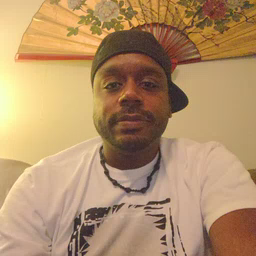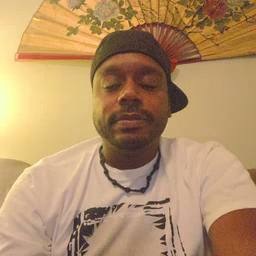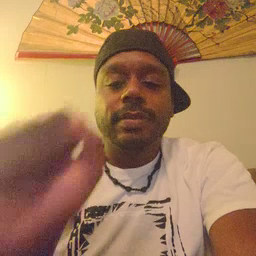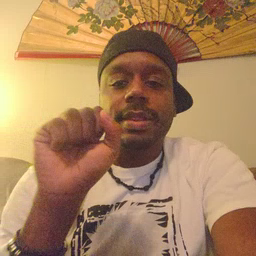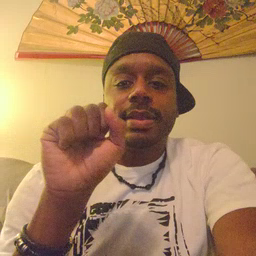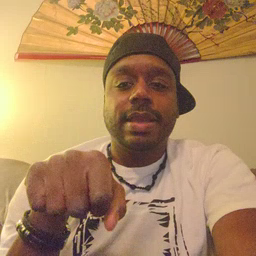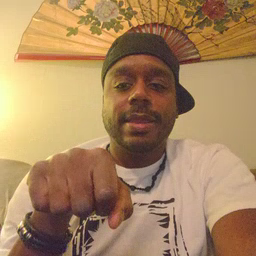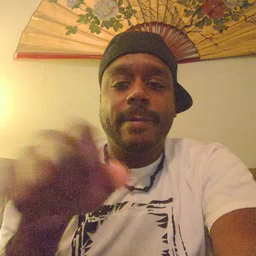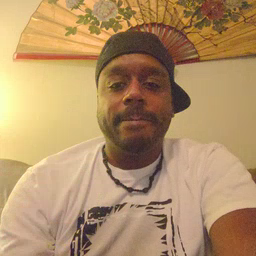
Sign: can